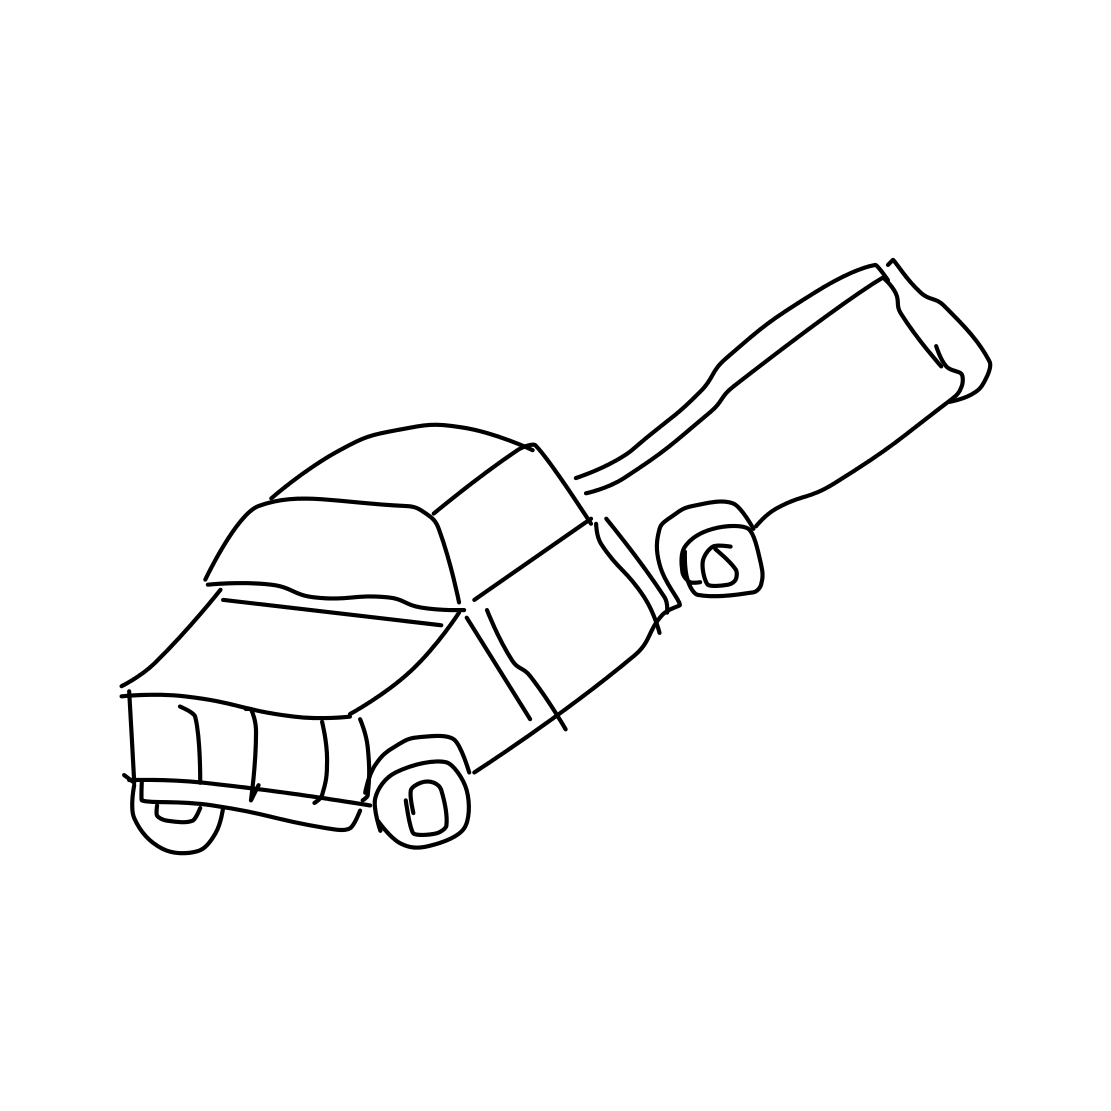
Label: pickup truck